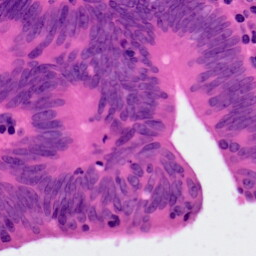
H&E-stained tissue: Colon